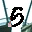
Label: 5